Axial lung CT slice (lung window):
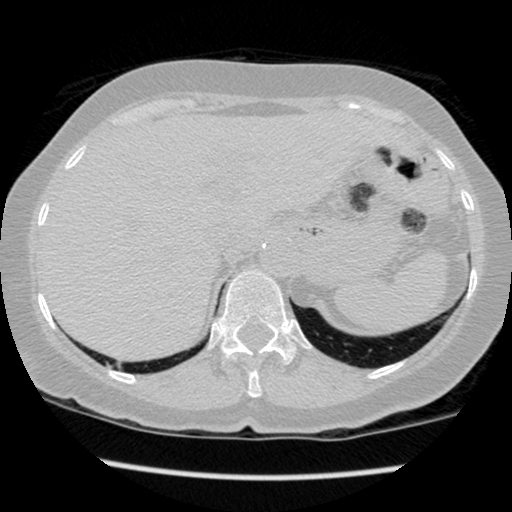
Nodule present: no